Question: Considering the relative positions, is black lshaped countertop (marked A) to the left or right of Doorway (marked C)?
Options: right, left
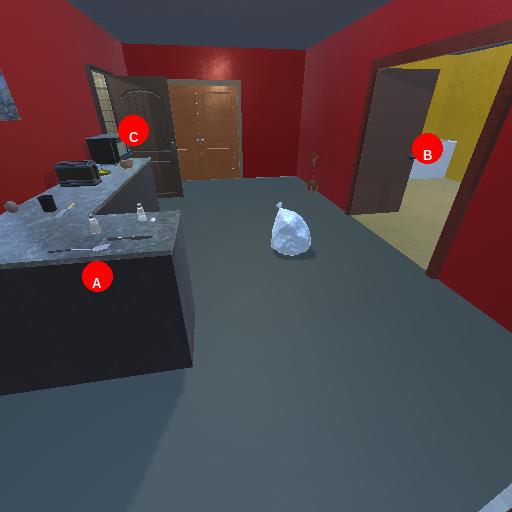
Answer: right